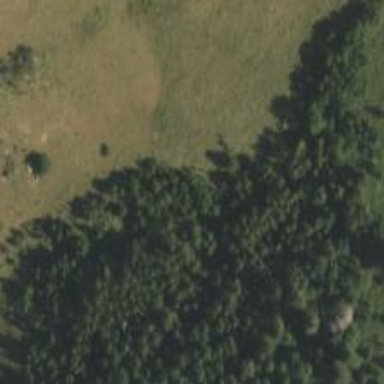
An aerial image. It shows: Dense deciduous broadleaved woodland filled with trees.